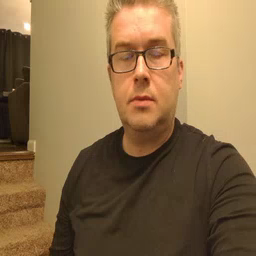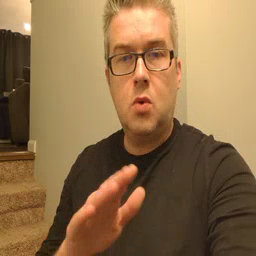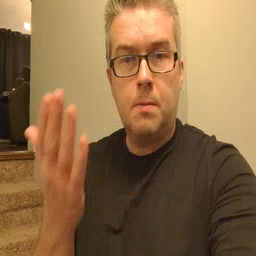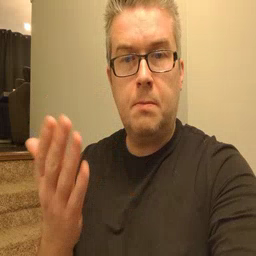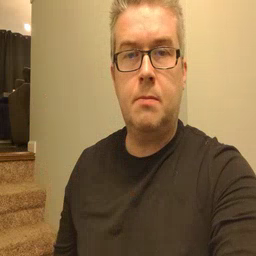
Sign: open